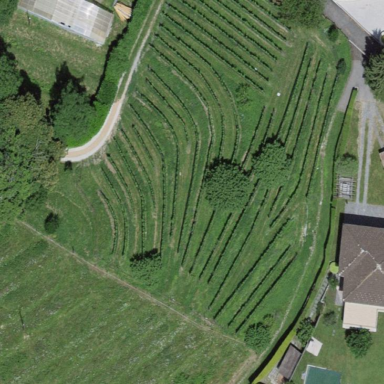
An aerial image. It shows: Vineyard where grapes are grown.